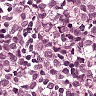
Metastatic tissue present: yes